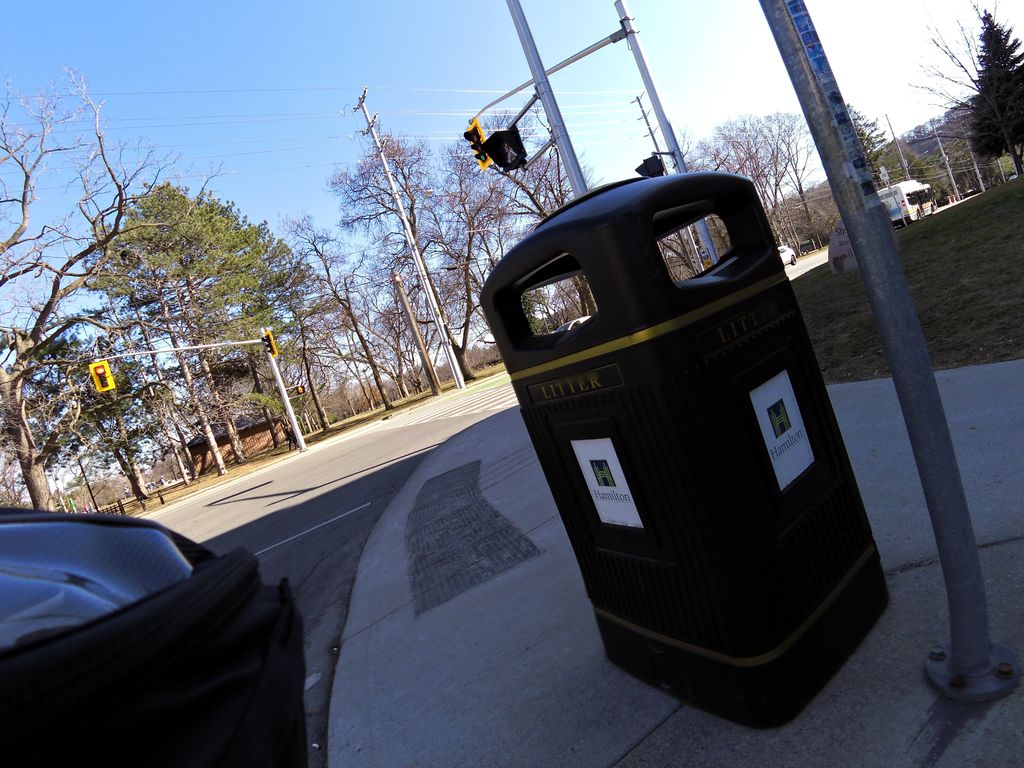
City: hamilton